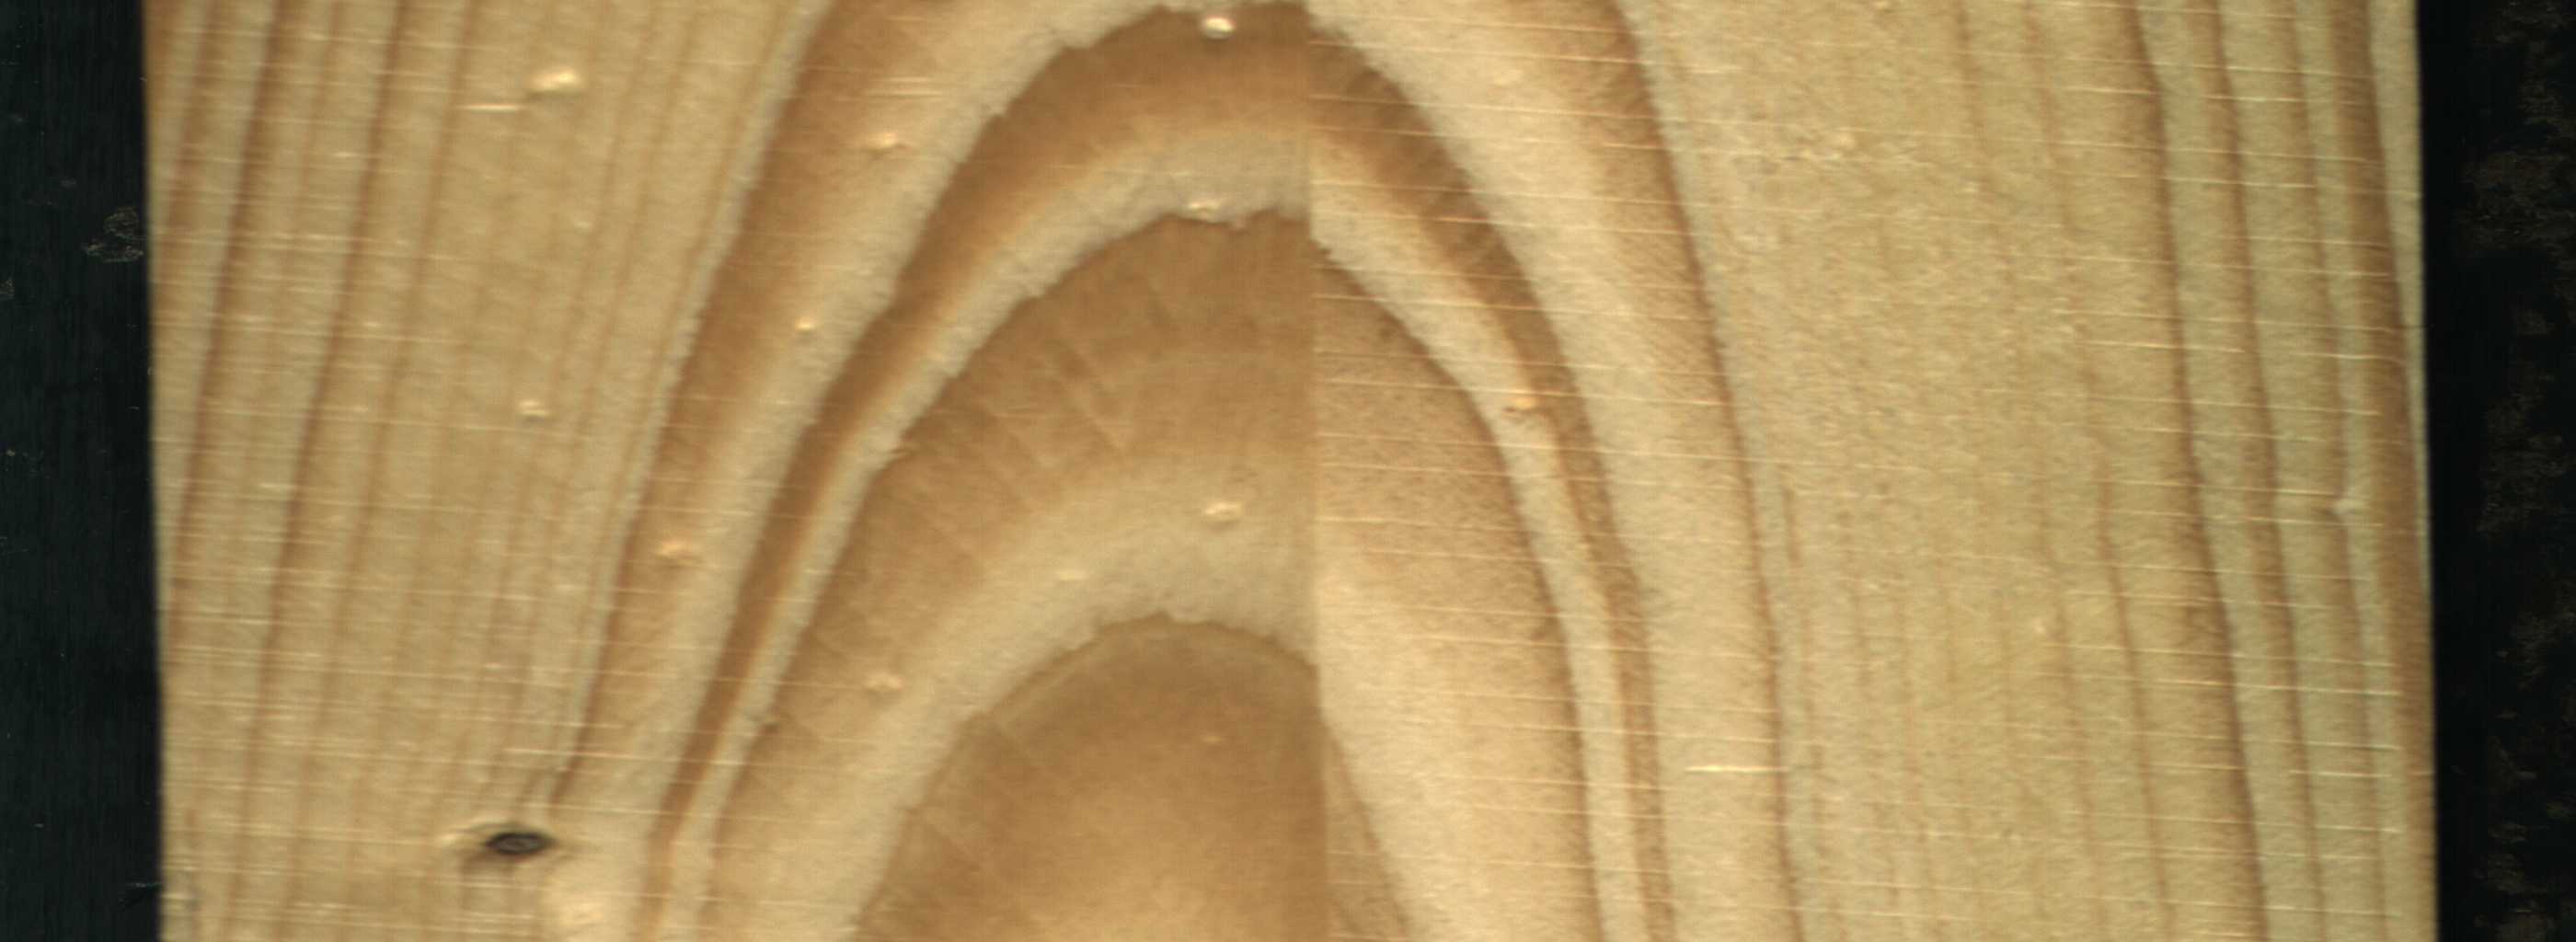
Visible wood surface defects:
Live_Knot